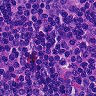
Metastatic tissue present: no